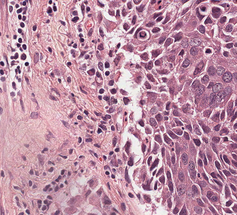
Tumor epithelial tissue: yes
Tumor-associated stroma tissue: yes
Normal tissue: no